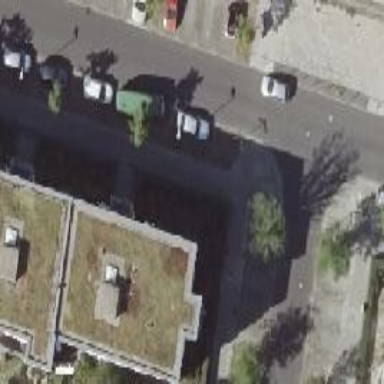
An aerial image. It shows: Flat-roofed apartment building.